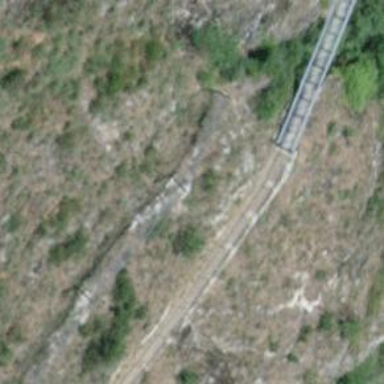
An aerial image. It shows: Metal-surfaced path bridge.